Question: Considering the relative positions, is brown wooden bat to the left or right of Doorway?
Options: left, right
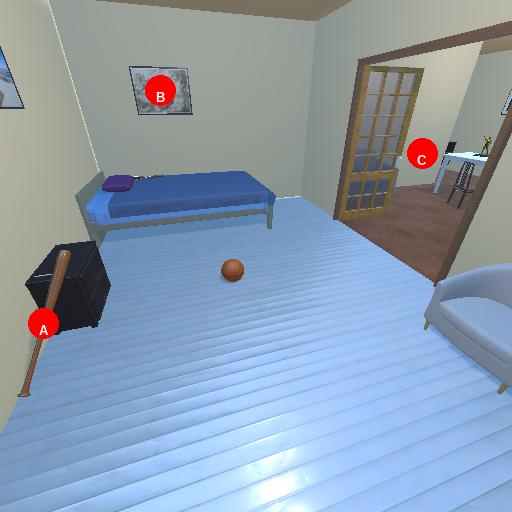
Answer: left